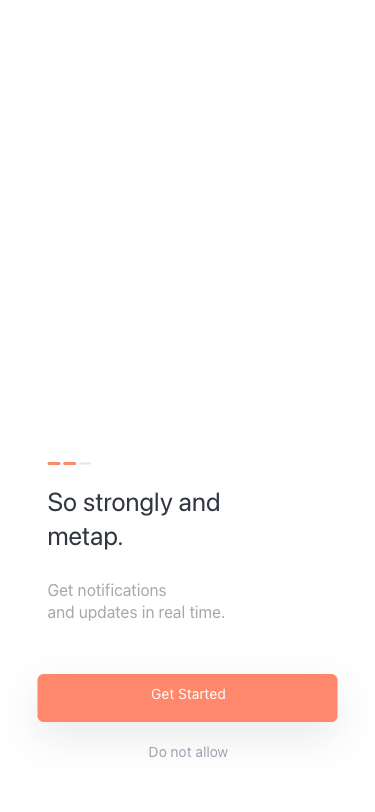
Text in this UI design:
Get notifications
and updates in real time.
So strongly and metap.
Do not allow
Get Started